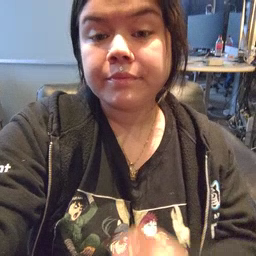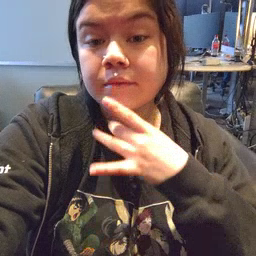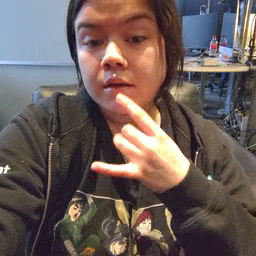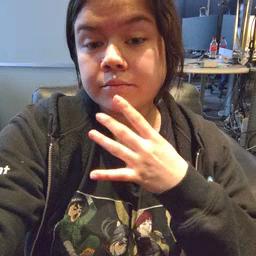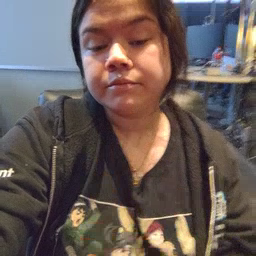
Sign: snack